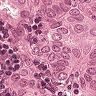
Metastatic tissue present: yes